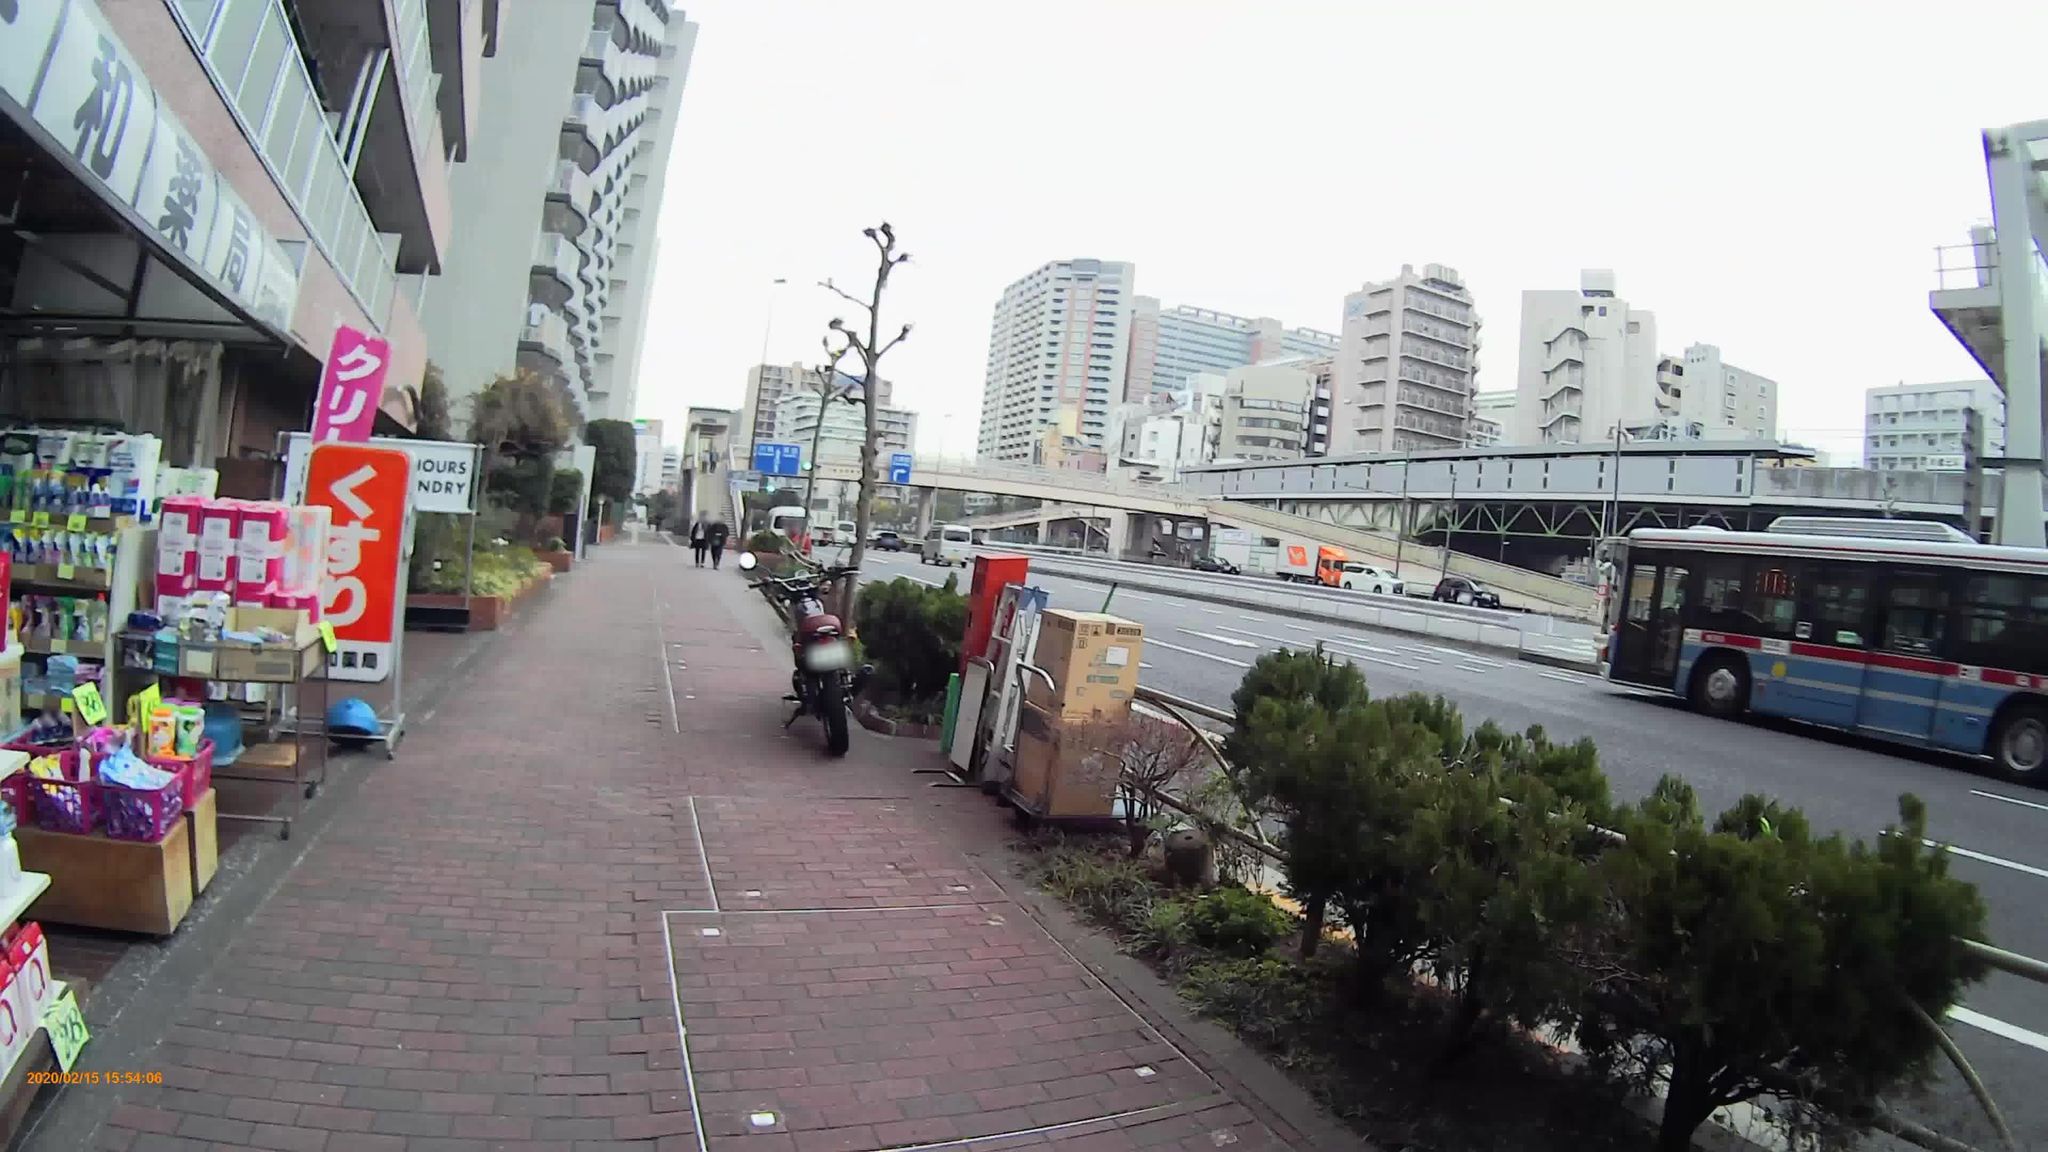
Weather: clear
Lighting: day
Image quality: good
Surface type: walking surface
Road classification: tertiary_link, trunk_link
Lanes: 1
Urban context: urban centre
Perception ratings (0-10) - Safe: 2.89, Lively: 7.93, Beautiful: 5.51, Boring: 1.68, Depressing: 3.16, Wealthy: 5.61